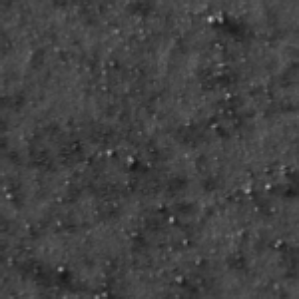
Label: frost